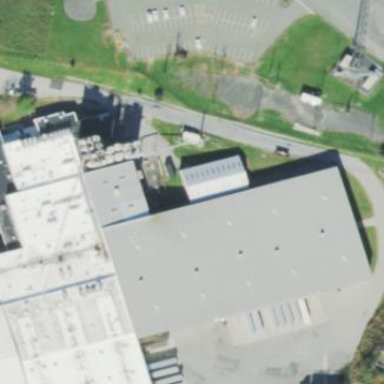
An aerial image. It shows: Warehouse.